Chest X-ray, PA view. Patient: 37 years old, sex F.
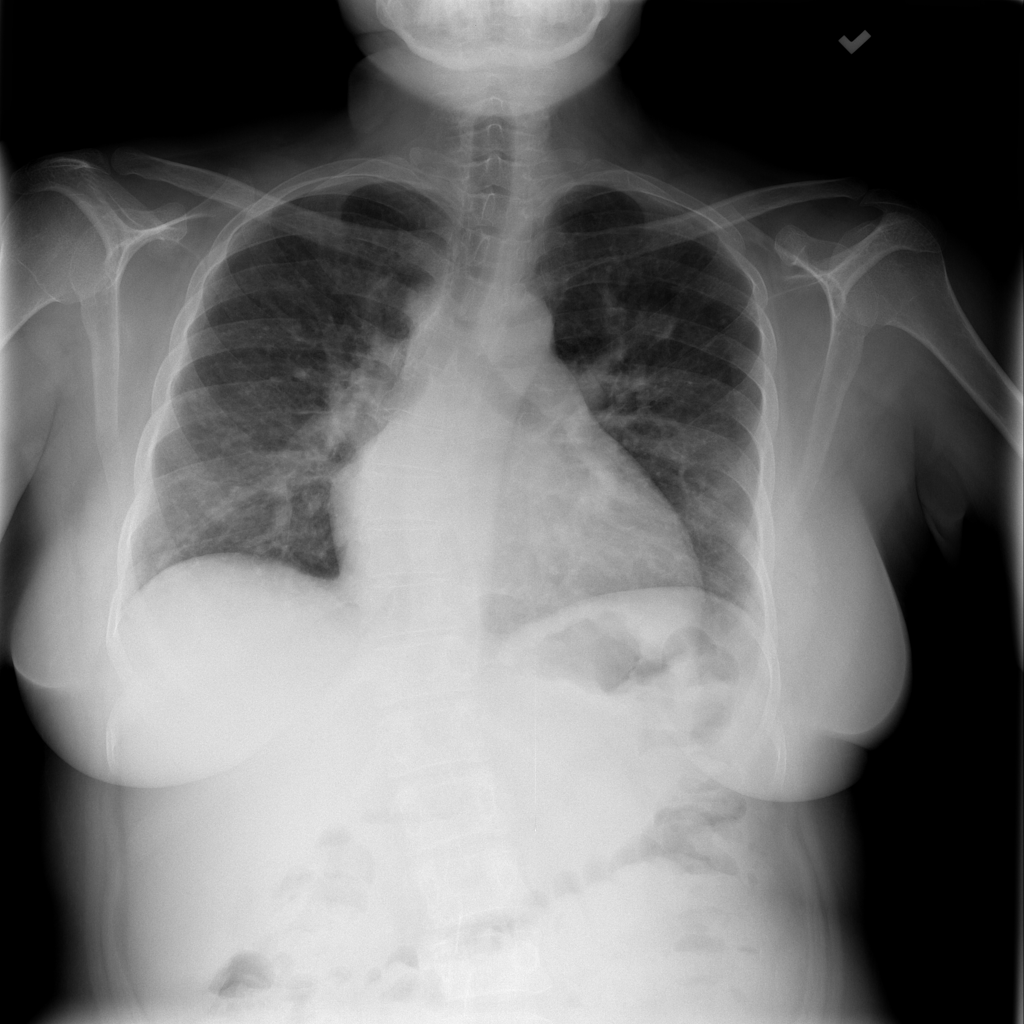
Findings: Infiltration